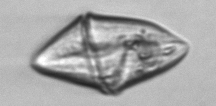
Label: Gyrodinium